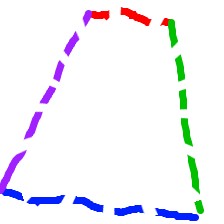
Shape: trapezoid